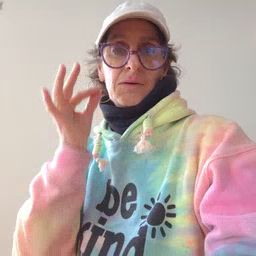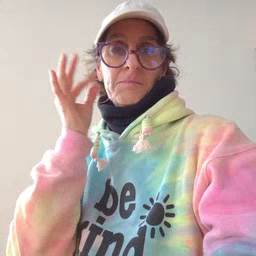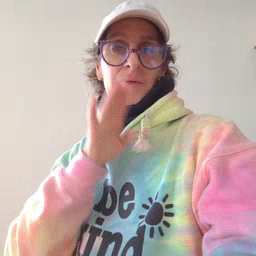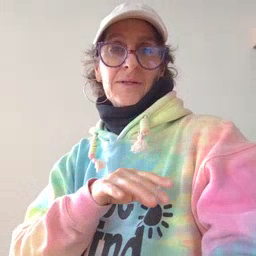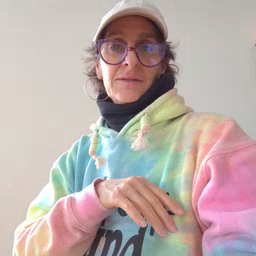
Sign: bee